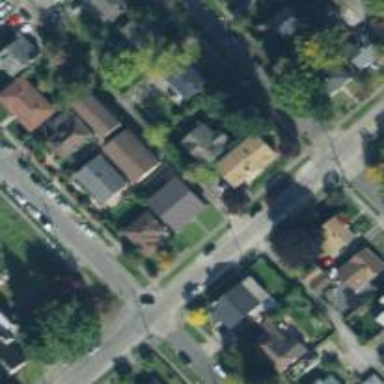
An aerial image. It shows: Alley classified as service road.